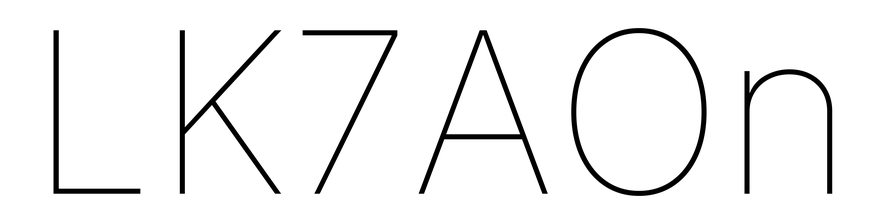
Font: Inter_Thin